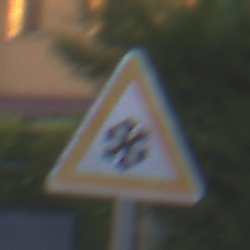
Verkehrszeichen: SchneeOderEisglaette
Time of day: SunriseSunset
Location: Outdoor (Urban)
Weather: Clear
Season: NotSpecified
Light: Natural